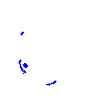
Particle: proton